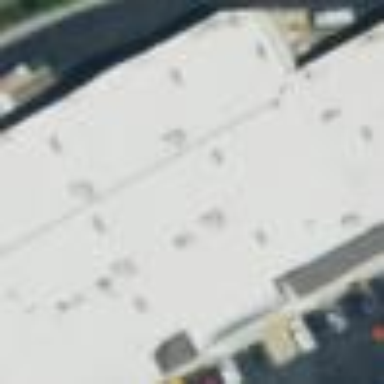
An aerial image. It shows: Retail building.